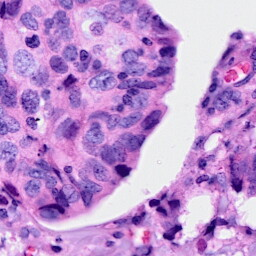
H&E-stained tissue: Breast